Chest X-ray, AP view. Patient: 76 years old, sex F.
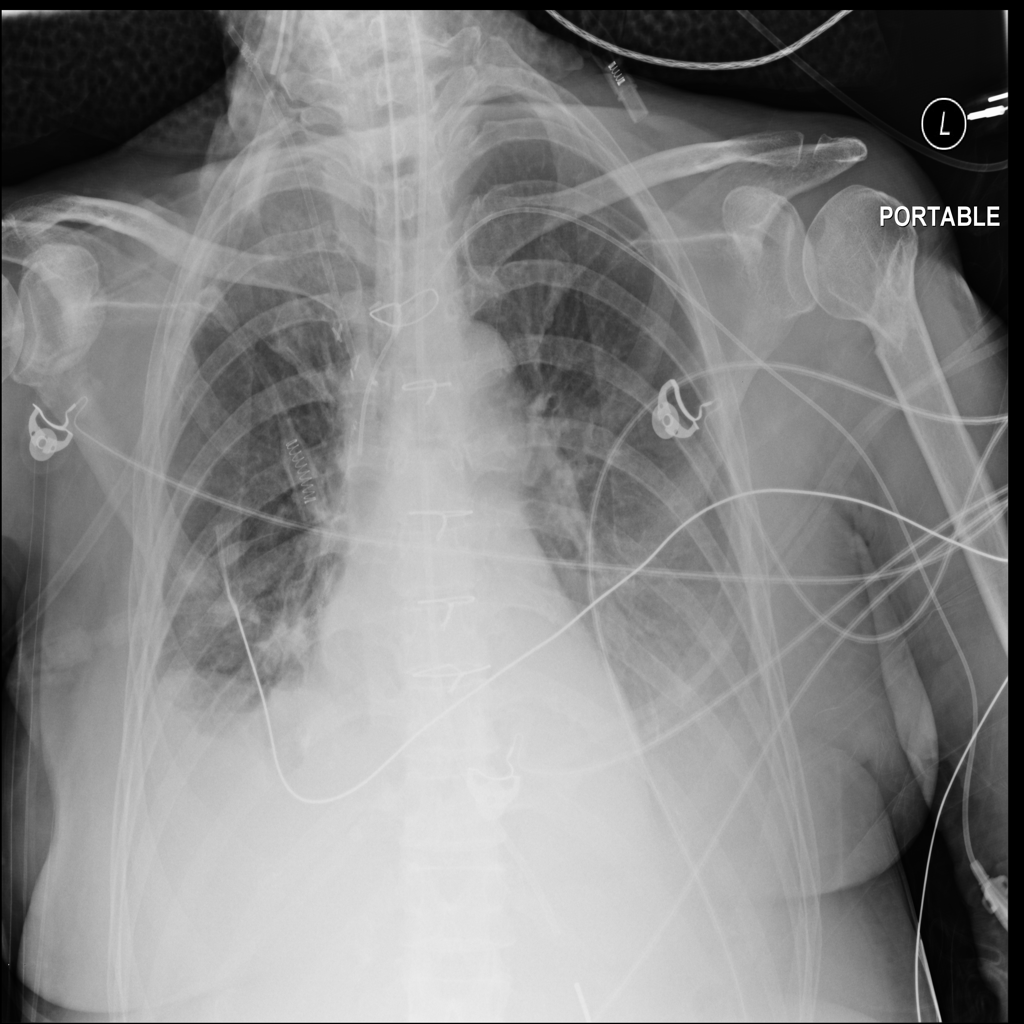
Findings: Consolidation